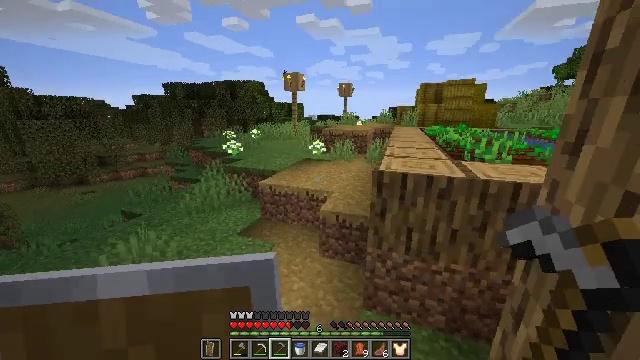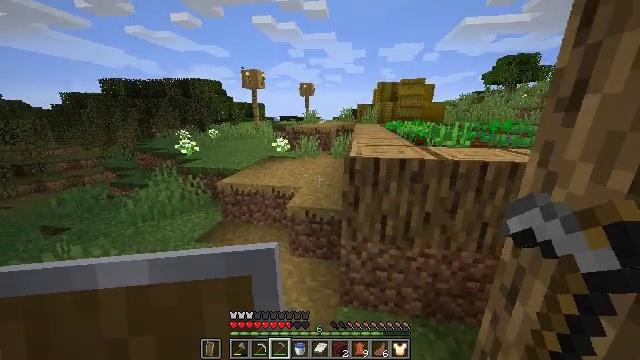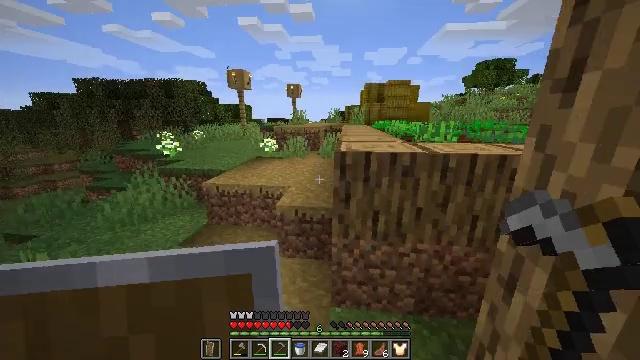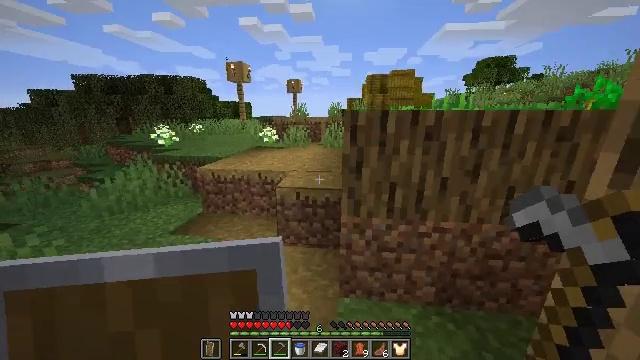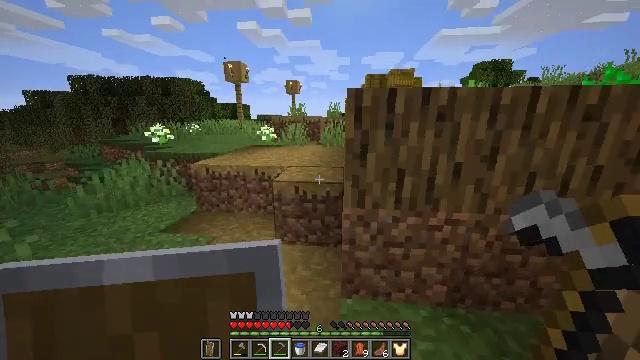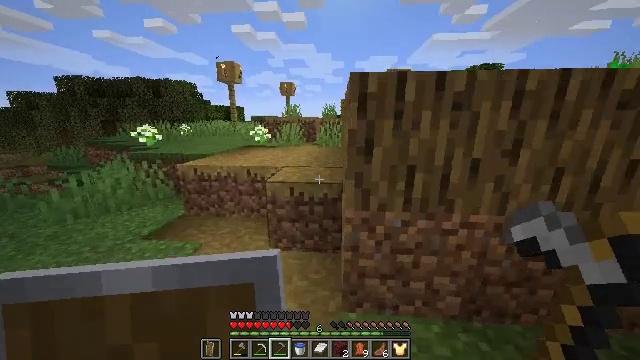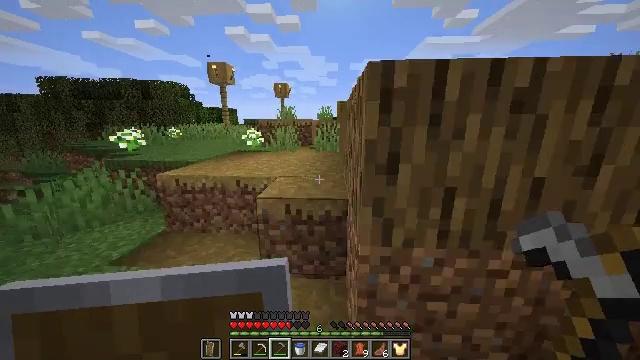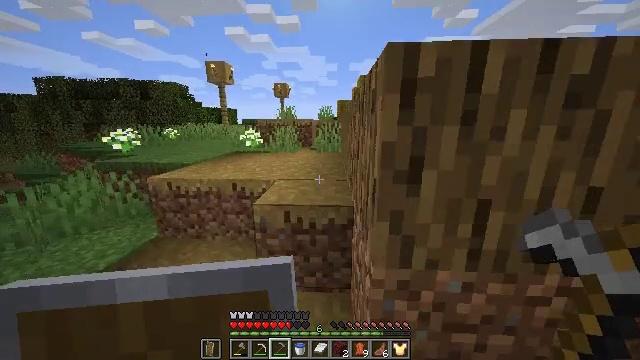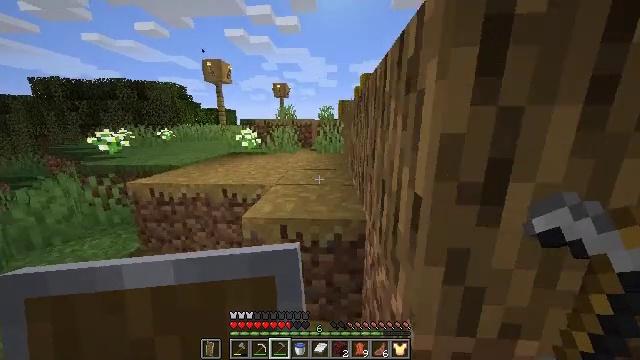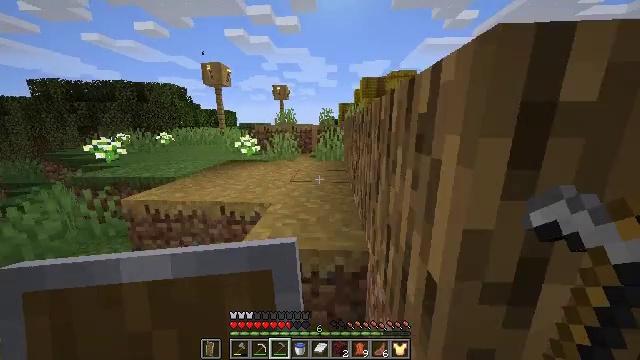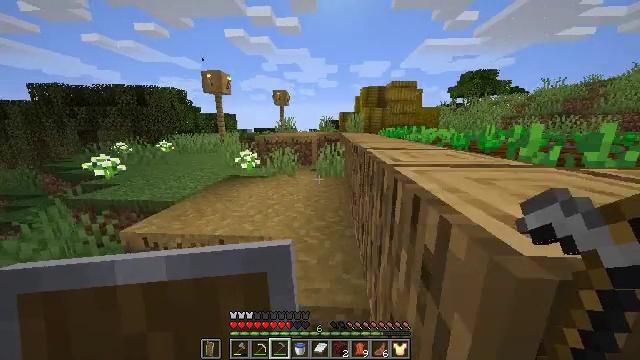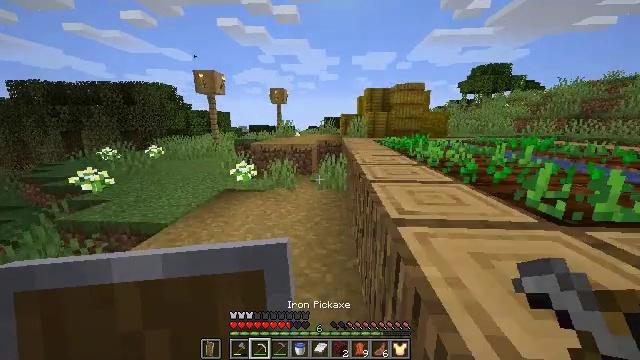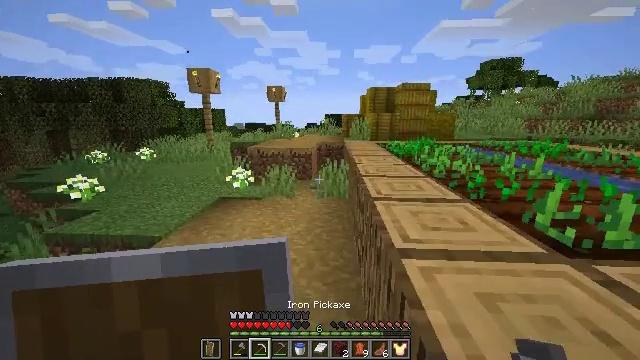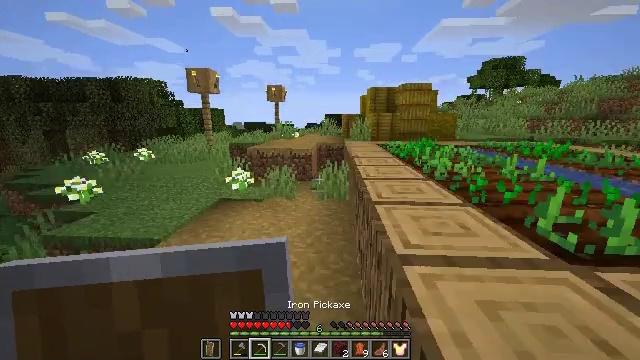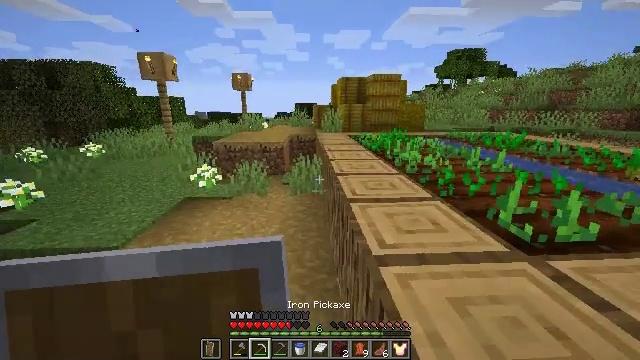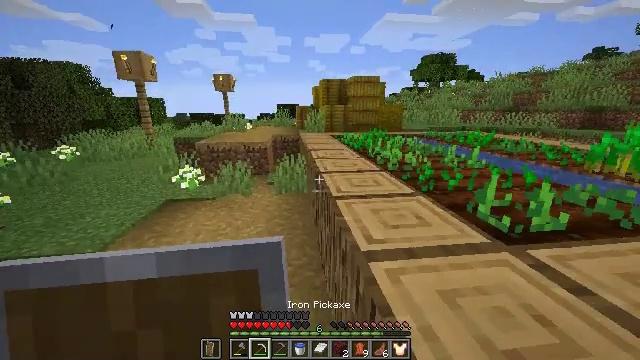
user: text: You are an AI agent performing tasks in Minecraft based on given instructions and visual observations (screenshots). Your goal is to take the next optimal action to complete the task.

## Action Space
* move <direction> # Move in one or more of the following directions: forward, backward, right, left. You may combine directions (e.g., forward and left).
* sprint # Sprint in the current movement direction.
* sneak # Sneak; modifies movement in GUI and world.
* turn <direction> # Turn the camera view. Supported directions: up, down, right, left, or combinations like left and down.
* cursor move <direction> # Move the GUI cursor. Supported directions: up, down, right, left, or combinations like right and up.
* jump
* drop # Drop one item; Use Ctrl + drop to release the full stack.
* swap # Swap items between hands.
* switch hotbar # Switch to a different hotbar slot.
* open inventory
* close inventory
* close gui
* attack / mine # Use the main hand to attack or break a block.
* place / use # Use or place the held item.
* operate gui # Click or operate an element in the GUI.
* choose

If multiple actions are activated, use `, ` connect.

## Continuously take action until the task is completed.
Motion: motion action
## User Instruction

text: Collect a hay block for crafting.
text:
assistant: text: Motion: move forward, sprint, turn right
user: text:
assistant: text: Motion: move forward, sprint, turn right
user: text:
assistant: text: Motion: move forward, sprint
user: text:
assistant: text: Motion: move forward, sprint
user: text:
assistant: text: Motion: move forward, sprint, turn right
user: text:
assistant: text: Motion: move forward, sprint, turn right
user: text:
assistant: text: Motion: move forward, sprint
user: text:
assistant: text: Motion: move forward, sprint
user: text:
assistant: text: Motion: move forward, sprint, jump
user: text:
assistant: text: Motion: move forward, sprint, jump
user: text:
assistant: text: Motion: move forward, sprint, jump
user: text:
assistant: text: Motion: move forward, sprint, jump
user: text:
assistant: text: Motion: move forward, sprint, jump
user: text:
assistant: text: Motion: move forward, sprint, turn right and down, jump
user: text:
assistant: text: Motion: move forward, sprint, turn right, jump
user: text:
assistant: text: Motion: move forward, sprint, jump
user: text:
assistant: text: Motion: move forward, sprint, jump
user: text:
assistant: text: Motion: move forward, sprint, turn right, jump
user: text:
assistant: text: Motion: move forward, sprint, turn right and down, jump
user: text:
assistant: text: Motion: move forward, sprint, turn right, jump
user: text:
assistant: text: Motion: move forward, sprint, turn right, jump
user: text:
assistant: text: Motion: move forward and move left, sprint, jump
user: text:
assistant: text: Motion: move forward and move left, sprint, jump
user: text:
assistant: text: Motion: move forward and move left, sprint, jump
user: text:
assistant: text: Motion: move forward and move left, sprint, jump
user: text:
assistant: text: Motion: move forward and move left, sprint, jump
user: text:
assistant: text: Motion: move forward and move left, sprint, jump
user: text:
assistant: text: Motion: move forward and move left, sprint, turn right, jump
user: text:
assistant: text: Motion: move forward and move left, sprint, turn right, jump
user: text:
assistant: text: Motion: move forward and move left, sprint, turn right, jump